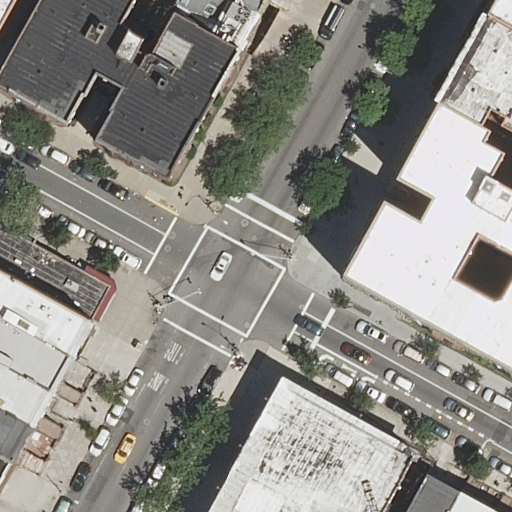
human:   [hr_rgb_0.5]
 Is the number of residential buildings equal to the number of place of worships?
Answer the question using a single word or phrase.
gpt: no

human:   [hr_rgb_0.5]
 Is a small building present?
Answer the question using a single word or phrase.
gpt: yes

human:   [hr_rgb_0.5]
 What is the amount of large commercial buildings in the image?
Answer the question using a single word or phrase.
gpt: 0

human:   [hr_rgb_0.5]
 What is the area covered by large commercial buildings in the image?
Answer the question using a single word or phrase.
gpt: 0m2

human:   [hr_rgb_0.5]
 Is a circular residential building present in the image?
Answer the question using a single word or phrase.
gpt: no

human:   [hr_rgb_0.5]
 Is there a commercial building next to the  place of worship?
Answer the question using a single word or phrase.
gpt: yes

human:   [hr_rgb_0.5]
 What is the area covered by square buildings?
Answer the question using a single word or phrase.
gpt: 0m2

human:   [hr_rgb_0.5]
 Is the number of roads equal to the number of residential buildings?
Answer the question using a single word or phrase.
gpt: no

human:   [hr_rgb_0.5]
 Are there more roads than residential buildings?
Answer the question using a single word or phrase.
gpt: no

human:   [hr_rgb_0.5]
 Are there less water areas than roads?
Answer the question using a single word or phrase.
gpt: yes

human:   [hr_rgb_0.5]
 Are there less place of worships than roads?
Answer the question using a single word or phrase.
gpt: yes

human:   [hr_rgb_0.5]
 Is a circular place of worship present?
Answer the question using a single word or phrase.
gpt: no

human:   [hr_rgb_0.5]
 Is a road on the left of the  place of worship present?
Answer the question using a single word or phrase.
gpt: no

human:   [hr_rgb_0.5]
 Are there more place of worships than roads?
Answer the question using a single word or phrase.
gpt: no

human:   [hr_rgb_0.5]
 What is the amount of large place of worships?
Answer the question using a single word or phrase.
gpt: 1

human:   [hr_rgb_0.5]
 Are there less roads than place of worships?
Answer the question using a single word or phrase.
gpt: no

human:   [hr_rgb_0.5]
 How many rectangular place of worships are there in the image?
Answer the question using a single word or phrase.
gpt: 0

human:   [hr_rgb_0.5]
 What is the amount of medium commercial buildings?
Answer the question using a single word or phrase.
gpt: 1

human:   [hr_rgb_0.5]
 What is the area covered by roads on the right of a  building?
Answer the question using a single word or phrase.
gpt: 0m2

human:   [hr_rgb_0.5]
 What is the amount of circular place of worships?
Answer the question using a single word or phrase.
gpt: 0

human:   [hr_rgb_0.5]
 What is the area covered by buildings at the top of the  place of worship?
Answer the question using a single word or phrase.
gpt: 0m2

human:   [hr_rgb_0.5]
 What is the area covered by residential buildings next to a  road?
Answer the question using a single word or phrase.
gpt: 5552m2

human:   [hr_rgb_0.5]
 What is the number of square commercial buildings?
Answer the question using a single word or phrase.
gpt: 0

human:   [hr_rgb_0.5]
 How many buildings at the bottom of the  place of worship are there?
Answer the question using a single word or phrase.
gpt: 15

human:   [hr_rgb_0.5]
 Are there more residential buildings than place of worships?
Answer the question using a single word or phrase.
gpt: yes

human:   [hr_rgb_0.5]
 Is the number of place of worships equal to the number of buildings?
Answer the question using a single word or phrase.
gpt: no

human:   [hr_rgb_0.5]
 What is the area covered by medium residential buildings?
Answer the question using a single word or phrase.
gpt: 942m2

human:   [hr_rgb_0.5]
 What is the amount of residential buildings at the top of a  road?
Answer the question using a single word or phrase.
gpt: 7

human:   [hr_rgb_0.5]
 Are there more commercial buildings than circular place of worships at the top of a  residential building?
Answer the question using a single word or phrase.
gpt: yes

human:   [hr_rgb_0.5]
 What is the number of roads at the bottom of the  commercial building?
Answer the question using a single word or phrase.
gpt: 0

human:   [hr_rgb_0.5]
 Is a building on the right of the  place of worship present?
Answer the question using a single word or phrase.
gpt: yes

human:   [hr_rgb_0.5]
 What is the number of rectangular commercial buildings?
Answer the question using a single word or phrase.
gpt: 0

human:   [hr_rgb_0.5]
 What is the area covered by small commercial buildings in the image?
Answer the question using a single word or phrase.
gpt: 0m2

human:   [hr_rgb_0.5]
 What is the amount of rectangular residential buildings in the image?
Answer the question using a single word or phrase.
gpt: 9

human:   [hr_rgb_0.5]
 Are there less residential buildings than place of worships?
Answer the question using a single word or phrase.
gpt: no

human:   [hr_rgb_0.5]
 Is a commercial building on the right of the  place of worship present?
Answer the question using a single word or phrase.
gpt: yes